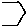
Label: hexagon